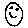
Label: smiley face